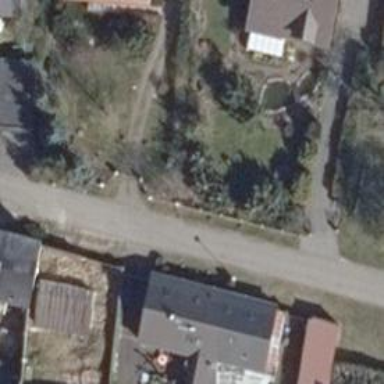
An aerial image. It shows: Residential road.